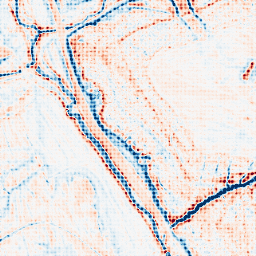
Category: edge_preserving
Decomposition family: anisotropic_diffusion
Decomposition parameters: iterations: 20
kappa: 10
gamma: 0.2
Upsampling method: sinc_blackman
Upsampling parameters: scale: 8
kernel_size: 8
Upsampling scale: 8